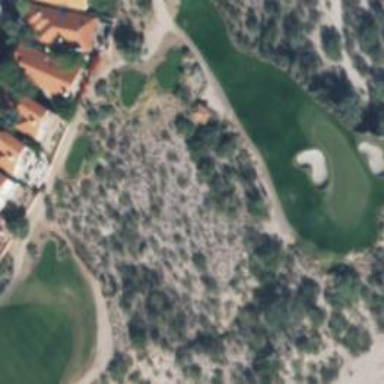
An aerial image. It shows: Rough grass area on golf course.